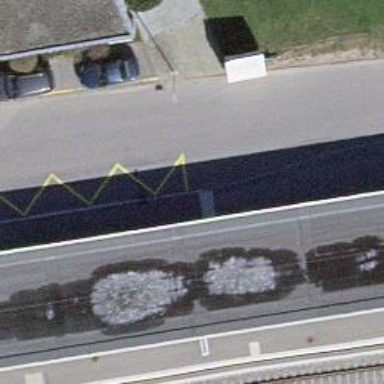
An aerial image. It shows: Bus stop with designated public transport stop position.